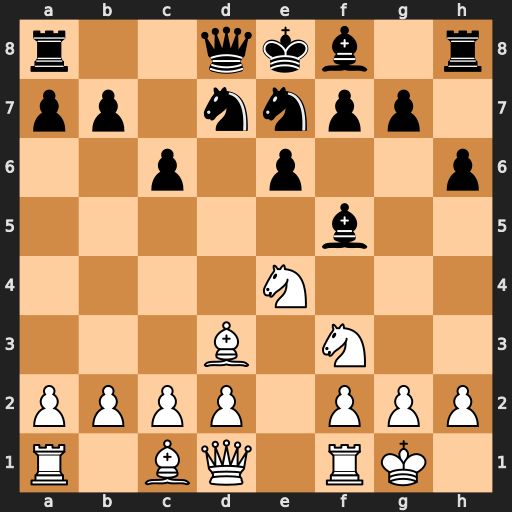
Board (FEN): r2qkb1r/pp1nnpp1/2p1p2p/5b2/4N3/3B1N2/PPPP1PPP/R1BQ1RK1
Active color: w
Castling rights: kq
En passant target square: -
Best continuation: Nd6#